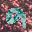
Label: 9